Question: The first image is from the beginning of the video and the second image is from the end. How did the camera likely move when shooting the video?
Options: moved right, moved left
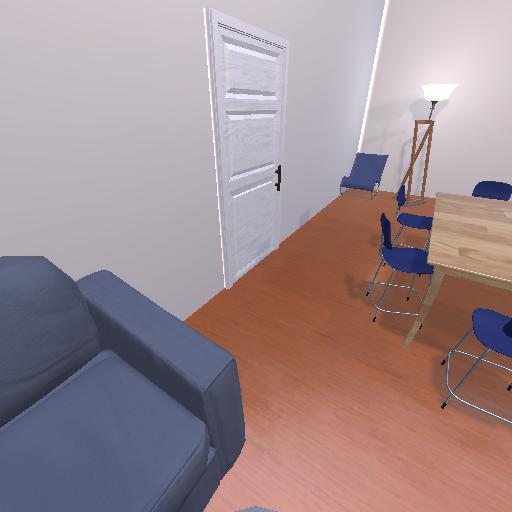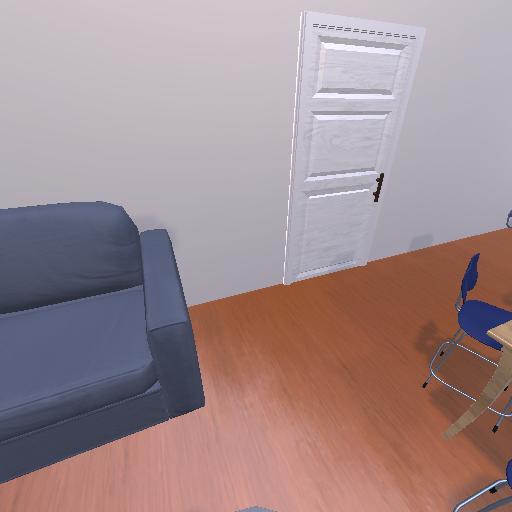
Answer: moved right